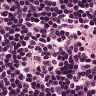
Metastatic tissue present: no